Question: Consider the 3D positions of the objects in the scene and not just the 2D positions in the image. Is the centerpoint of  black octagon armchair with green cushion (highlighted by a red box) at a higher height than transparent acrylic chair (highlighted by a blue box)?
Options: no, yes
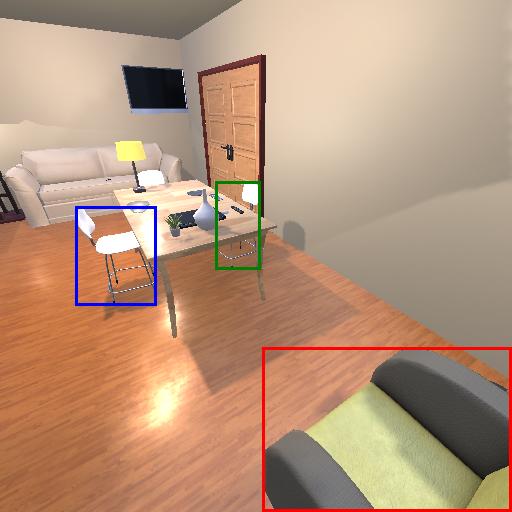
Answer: no